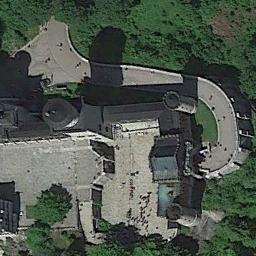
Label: palace